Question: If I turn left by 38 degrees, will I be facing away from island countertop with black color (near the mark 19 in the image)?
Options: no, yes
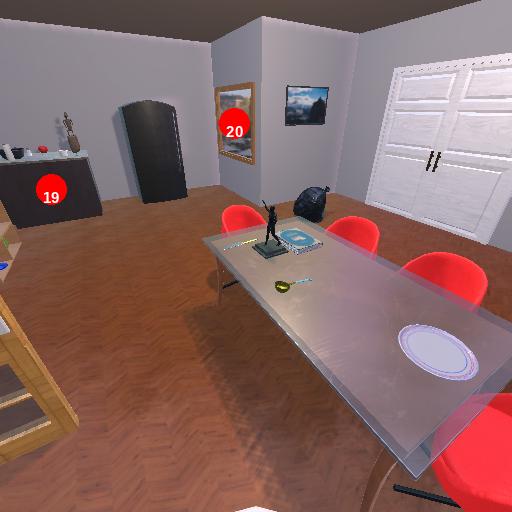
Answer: no